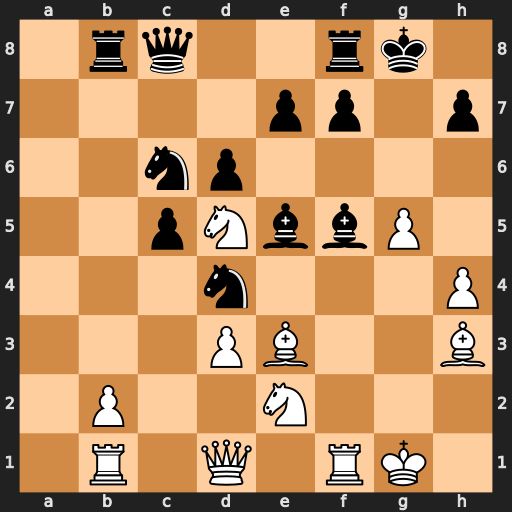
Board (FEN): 1rq2rk1/4pp1p/2np4/2pNbbP1/3n3P/3PB2B/1P2N3/1R1Q1RK1
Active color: w
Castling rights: -
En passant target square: -
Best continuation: Nxd4 Bxh3 Nxc6